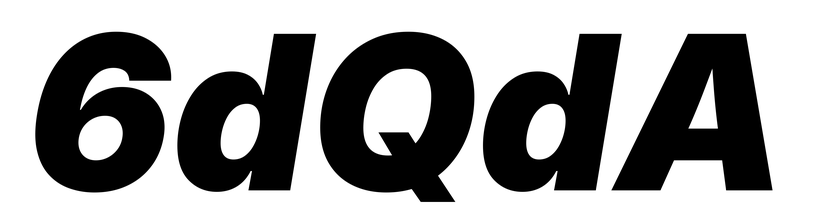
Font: Inter-Italic_Black_Italic